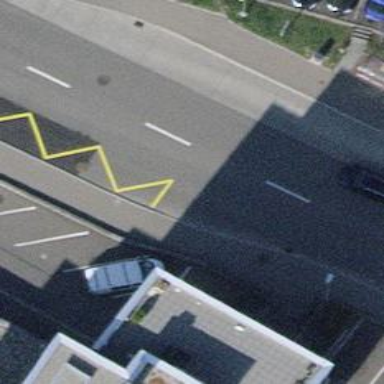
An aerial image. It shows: Platform for public transport. The platform is located by the road.